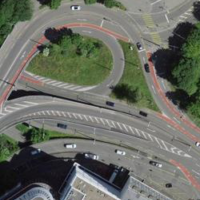
EUNIS habitat code: 57
Species observed at this site:
Bellis perennis
Geum urbanum
Trifolium repens